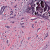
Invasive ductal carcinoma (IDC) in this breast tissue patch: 1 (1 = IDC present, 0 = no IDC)